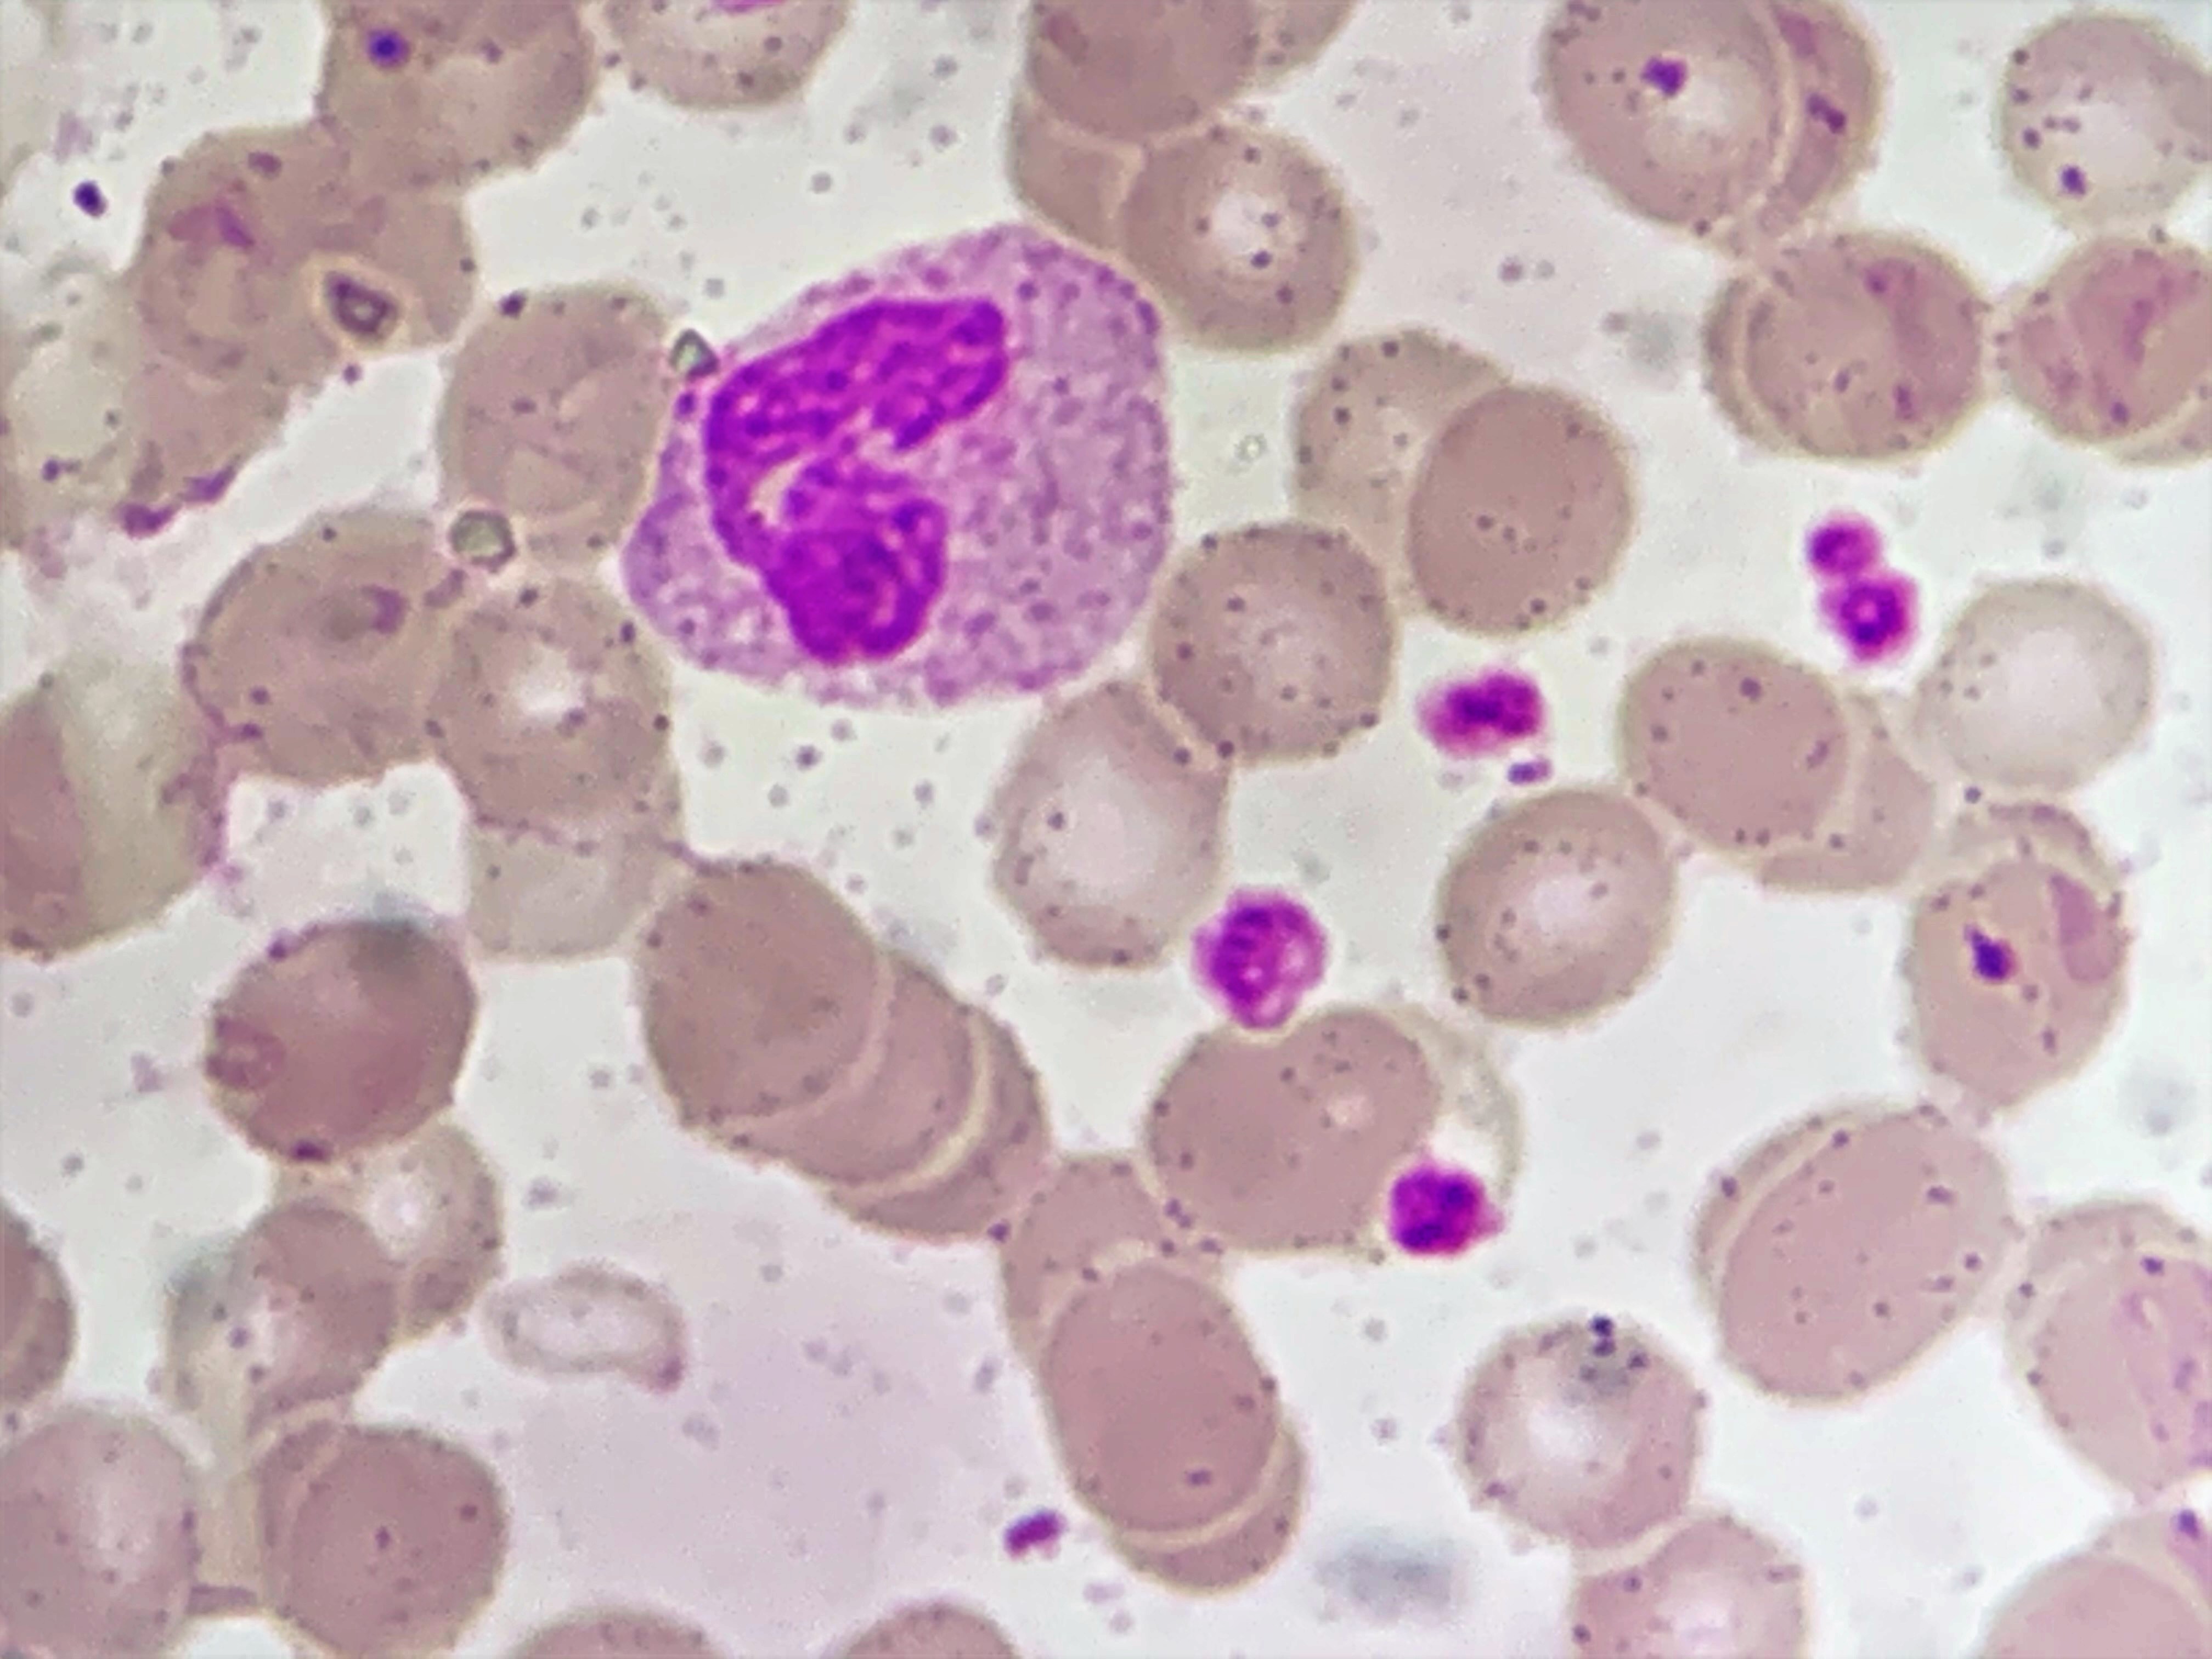
Cell type: NEUTROPHILS